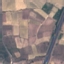
Land use / land cover: PermanentCrop